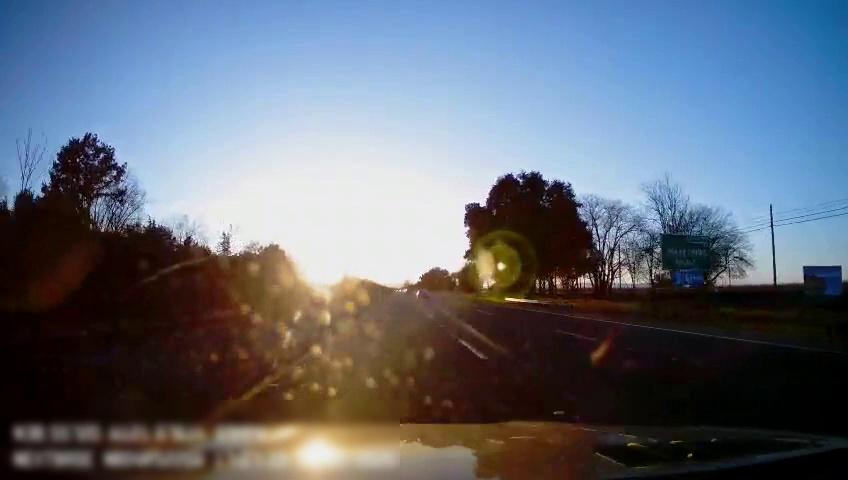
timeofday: Day
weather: Sunny
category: Drivable Space
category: Vehicles | Car
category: Lanes | Alternate Lane
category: Lanes | Current Lane
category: Lanes | Current Lane
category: Lanes | Alternate Lane
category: Traffic | Signs
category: Traffic | Signs